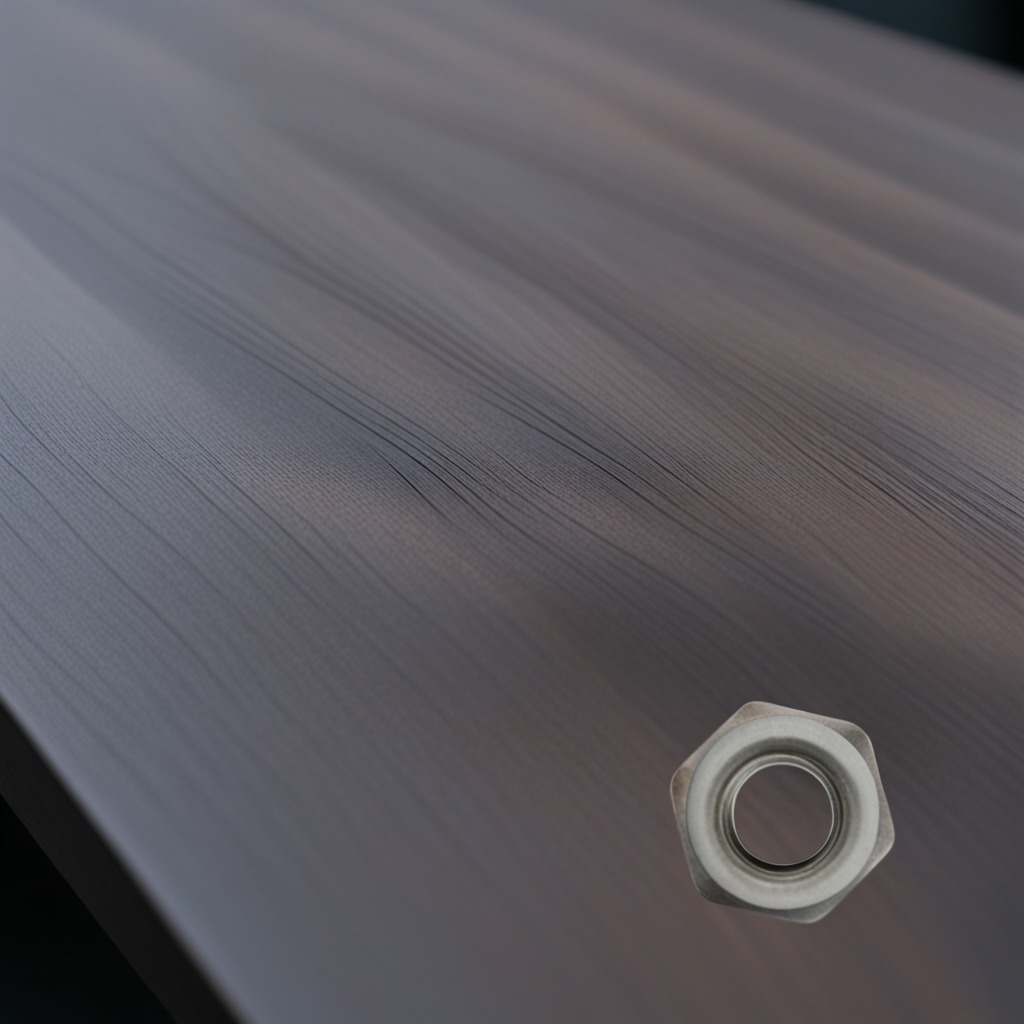
A metal nut is lying on the old table with faint burn marks in a small garage at twilight.